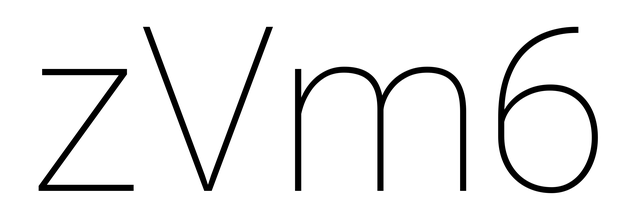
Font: Roboto_Thin